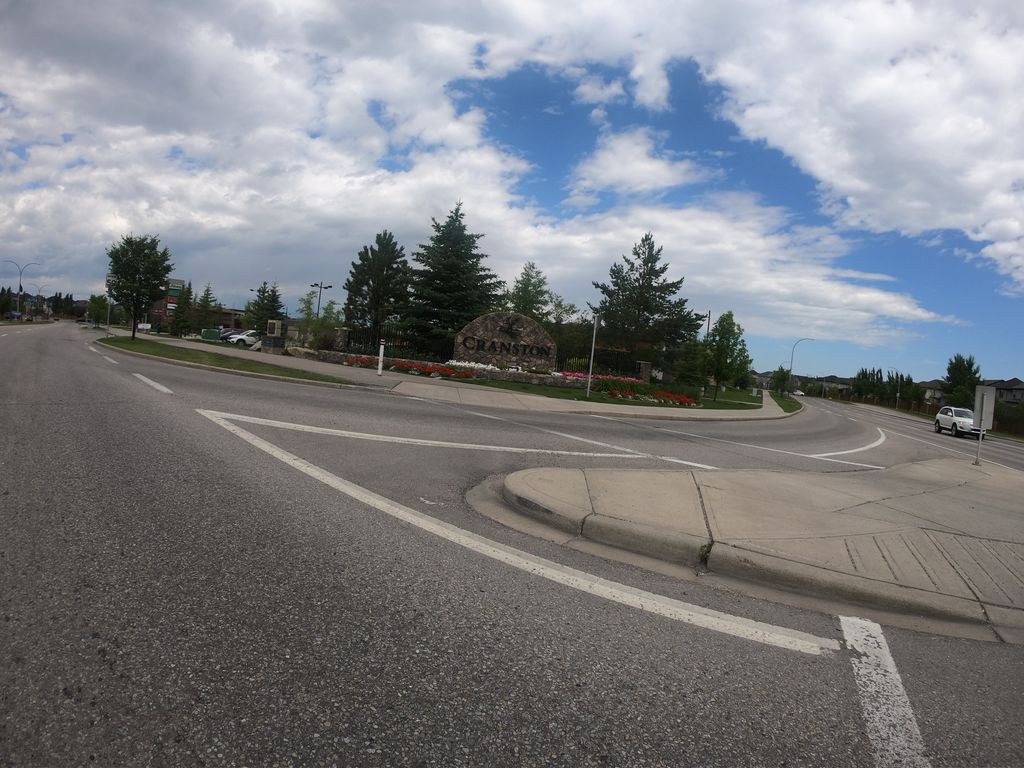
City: calgary